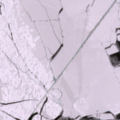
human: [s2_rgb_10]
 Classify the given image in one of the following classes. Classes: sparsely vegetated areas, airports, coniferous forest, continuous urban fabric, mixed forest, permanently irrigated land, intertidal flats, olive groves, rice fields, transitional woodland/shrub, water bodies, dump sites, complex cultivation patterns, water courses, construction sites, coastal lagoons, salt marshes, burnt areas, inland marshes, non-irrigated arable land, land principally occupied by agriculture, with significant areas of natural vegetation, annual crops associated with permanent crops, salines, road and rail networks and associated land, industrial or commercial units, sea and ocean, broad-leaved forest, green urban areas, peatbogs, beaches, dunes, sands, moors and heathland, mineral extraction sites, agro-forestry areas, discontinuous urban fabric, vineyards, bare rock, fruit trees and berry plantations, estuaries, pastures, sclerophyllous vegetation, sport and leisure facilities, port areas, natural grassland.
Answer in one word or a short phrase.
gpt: sea and ocean